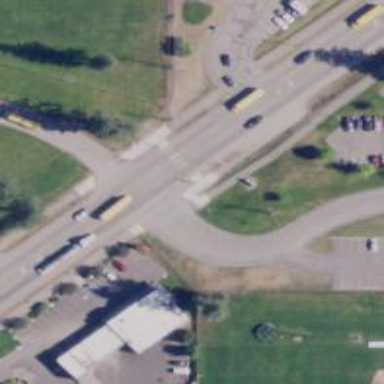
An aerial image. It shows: Crossing on the cycleway.